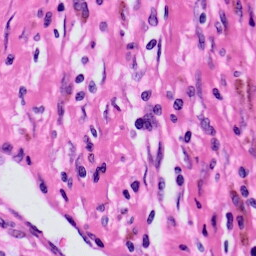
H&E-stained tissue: Skin